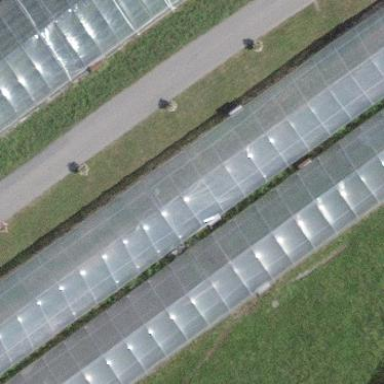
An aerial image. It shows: Greenhouse.